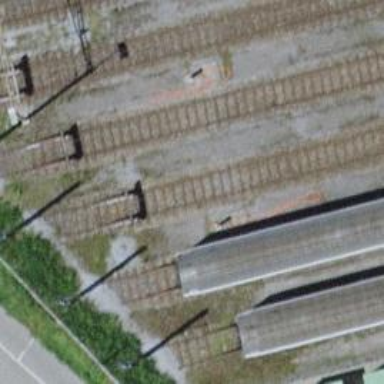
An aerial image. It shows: Railway buffer stop.